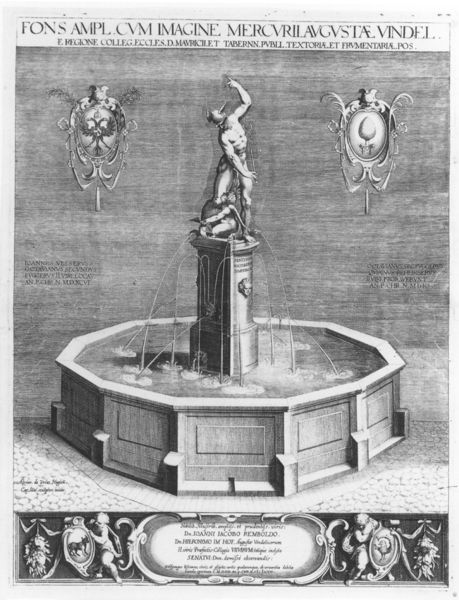
Titel: Merkurbrunnen
Künstler: Wolfgang Kilian
Institution: Augsburg, Städtische Kunstsammlungen
Schlagwörter: mann, wasser, zeichnung, figur, kind, brunnen, kinder, schrift, ornamente, druck, schraffur, schwarz weiß, seite, illustration, schematisch, österreich, buchseite, wappen, apoll, hermes, abbildung, apollon, latein, augsburg, doppeladler, graik, eichel, fontänen, brunnenfigur, s, kind+, fons, ornamete, neuneck